Field crop: tomato
Growth stage: 2
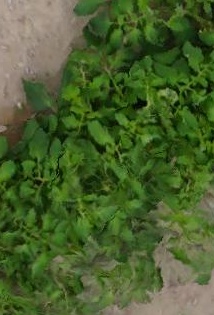
Species: tomato